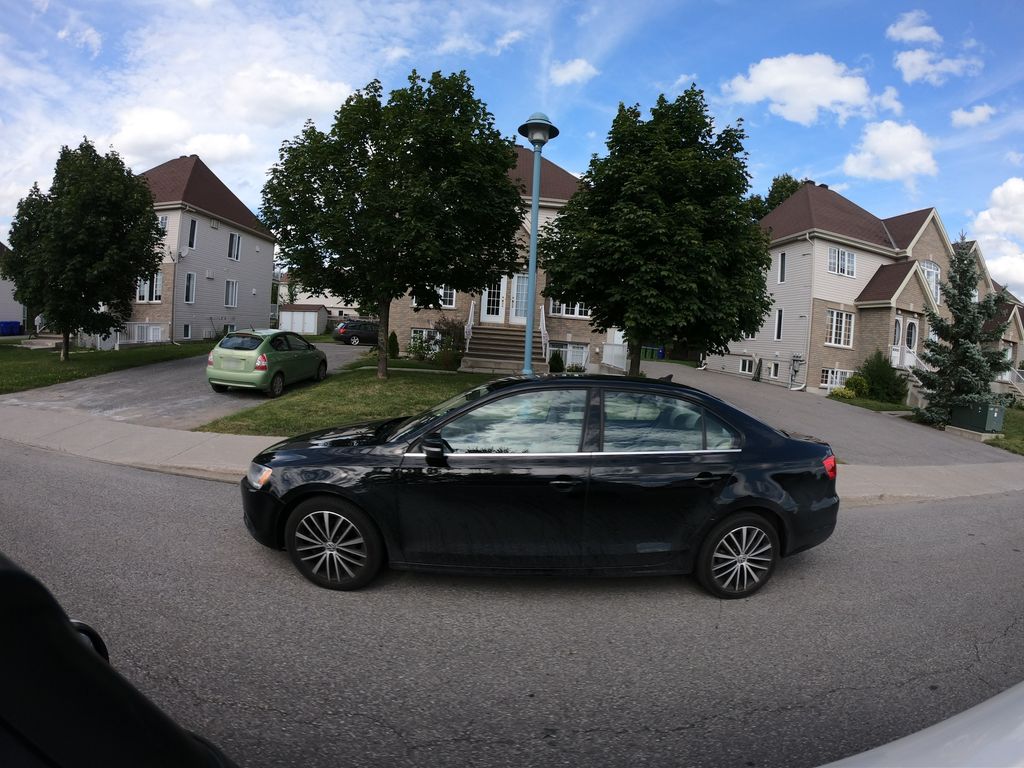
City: ottawa-gatineau